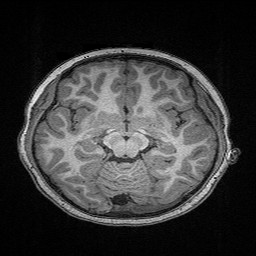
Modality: T1w
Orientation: coronal